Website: macys
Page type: account-selection
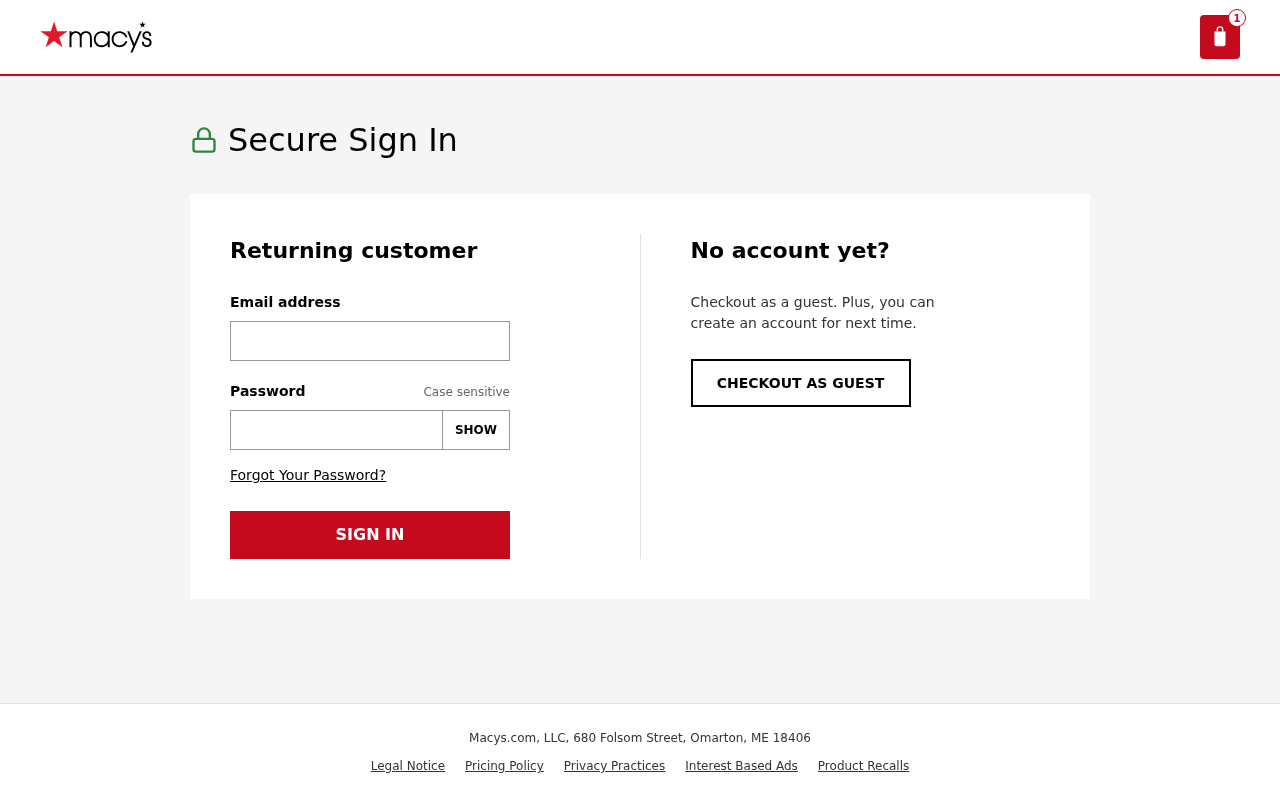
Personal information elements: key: PII_EMAIL
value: alyssa_woods@yahoo.com
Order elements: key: ORDER_NUM_ITEMS
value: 1